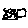
Label: square